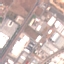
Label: Industrial